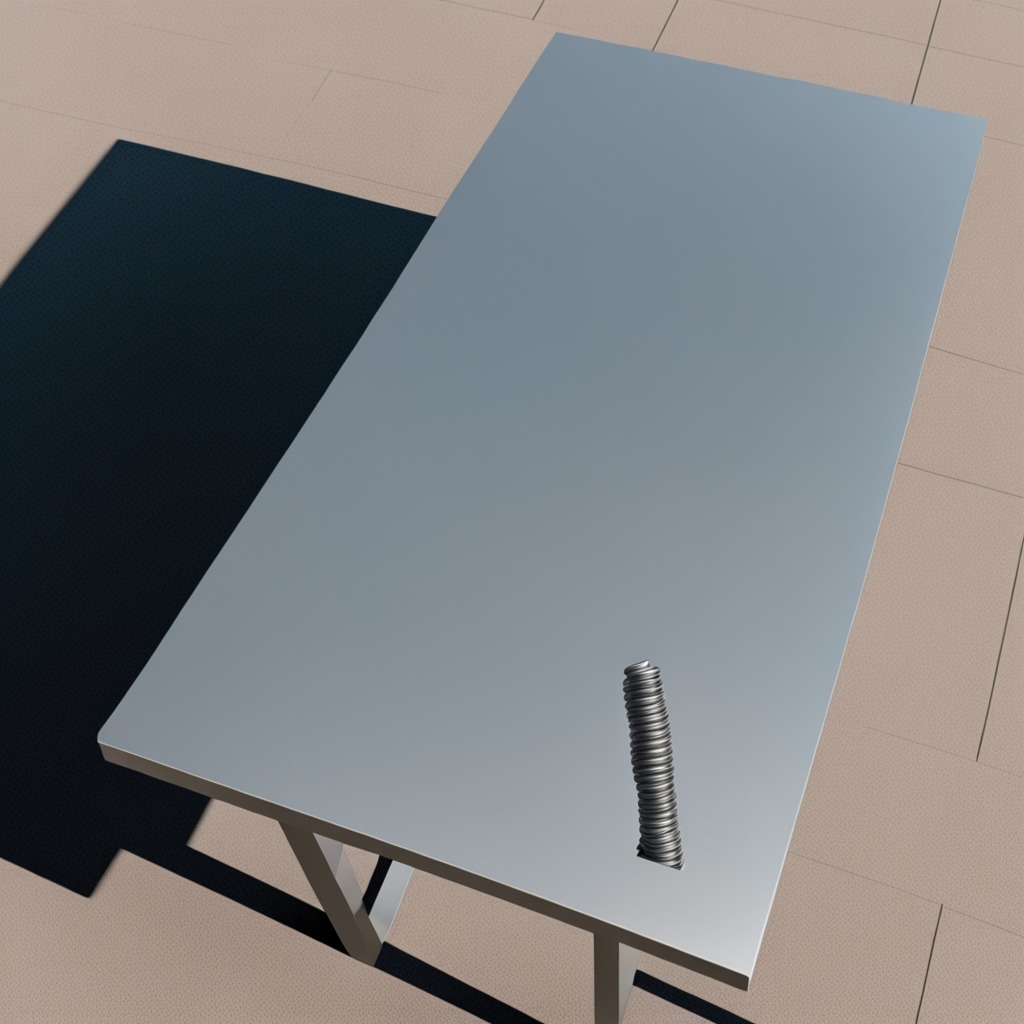
A coiled metal spring is lying on a clean utility table in a temporary outdoor tool station.